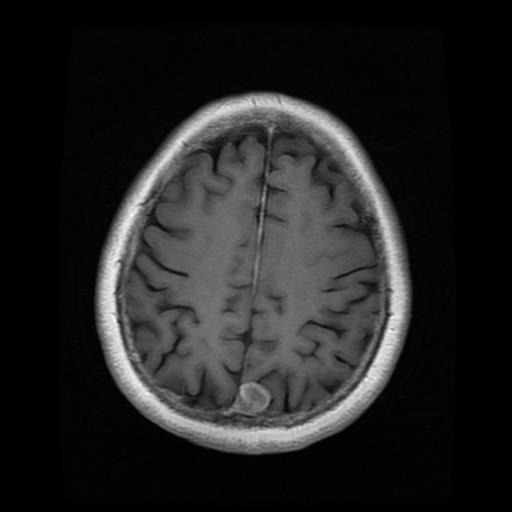
Label: meningioma